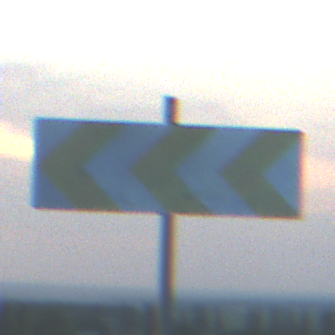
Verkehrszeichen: RichtungstafelnInKurvenGrossRechts
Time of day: SunriseSunset
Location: Outdoor (Nature)
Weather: PartlyCloudy
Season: NotSpecified
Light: Natural